Question:
On the right, we can see something going on, and after it is done, it shows "x error found".
What is this exactly? Java compiler? Lint tool? Build-in analysis?
The problem is, when file gets large, it is hard to find out where the error is.
I know we can use F2 to navigate, but it also navigates to warnings. It would be nice to have a window showing all the errors in one place. Where is the navigation window for "x error found"?
Thanks for Vucko's answer. I didn't know it is clickable. Really appreciate it. But, I have to click that, hover my mouse over the codes, then wait for the error details to pop up, which costs lots of time. Also, warning is clickable, which is annoying. I still prefer a window.
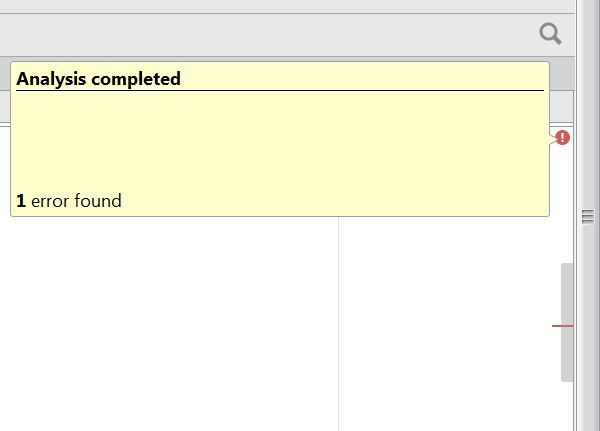
Answer: Just Figured it out by myself.
After we Build > Make Project, Messages window pops up. All the errors show up here. We can click on each error to navigate to the corresponding file and location, or copy it to search on Google.
It is most likely Java compiler. Somehow it compiles on the fly. But, sometimes it is not reliable just like Instant Run is not reliable. If it becomes inconsistent with Messages window, try to restart Android Studio.